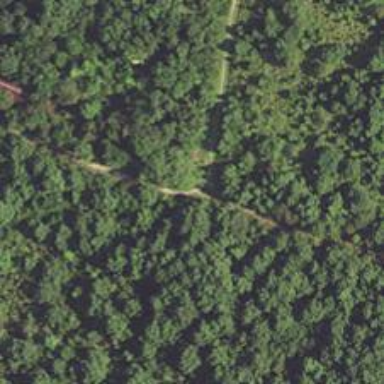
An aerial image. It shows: Path.